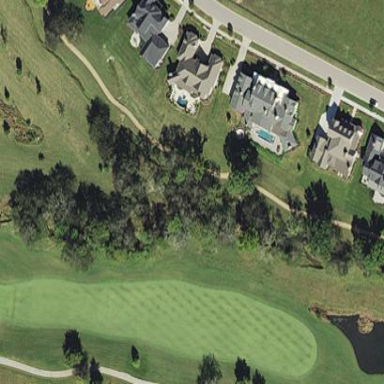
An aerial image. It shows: Water hazard in golf course. The hazard is natural water feature.